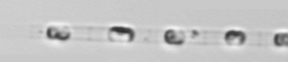
Label: Skeletonema